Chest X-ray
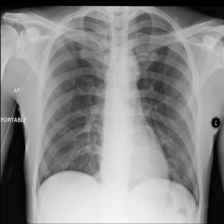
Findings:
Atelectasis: negative
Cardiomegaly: negative
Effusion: negative
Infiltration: negative
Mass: negative
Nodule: negative
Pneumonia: negative
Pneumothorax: negative
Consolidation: negative
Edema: negative
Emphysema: negative
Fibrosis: negative
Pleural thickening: negative
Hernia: negative